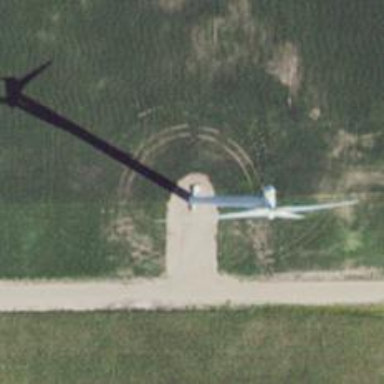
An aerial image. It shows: Wind generator using horizontal axis wind turbines.